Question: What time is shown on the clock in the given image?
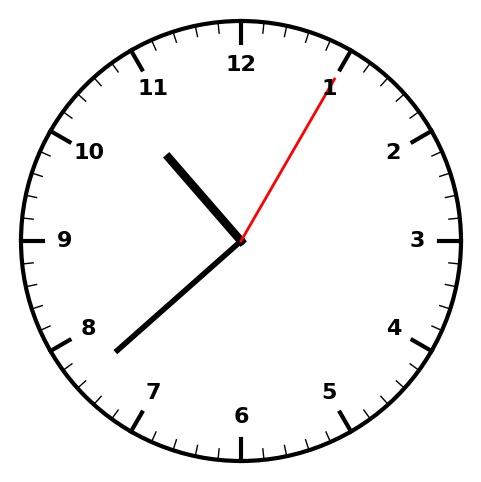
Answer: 10:38:05